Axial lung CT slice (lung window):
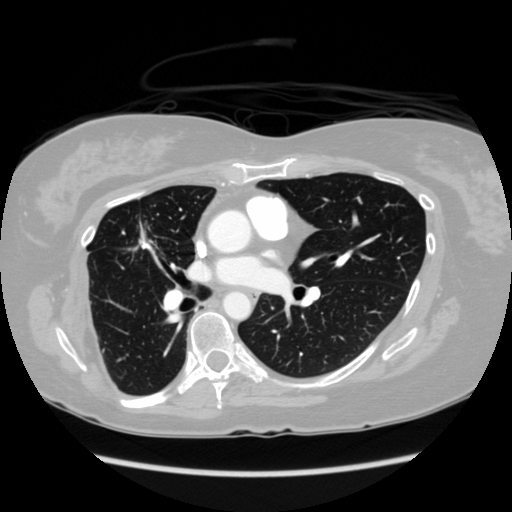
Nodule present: no